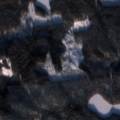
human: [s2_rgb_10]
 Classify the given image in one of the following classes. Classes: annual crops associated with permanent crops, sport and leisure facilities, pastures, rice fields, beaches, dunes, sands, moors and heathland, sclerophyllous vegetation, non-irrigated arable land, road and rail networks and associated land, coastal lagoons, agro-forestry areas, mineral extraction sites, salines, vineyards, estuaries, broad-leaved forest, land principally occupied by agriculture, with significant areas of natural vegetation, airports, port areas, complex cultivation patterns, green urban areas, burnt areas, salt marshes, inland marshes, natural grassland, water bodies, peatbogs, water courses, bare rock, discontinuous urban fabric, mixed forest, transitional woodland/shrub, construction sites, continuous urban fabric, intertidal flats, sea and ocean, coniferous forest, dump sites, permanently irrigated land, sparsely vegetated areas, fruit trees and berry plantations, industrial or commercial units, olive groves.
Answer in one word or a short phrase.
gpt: coniferous forest, mixed forest